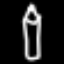
Label: pencil